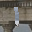
Label: 1